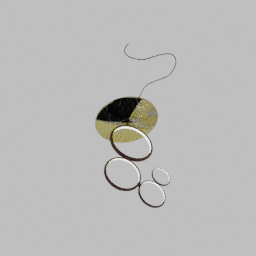
Label: lighting